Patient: sex F, age 59
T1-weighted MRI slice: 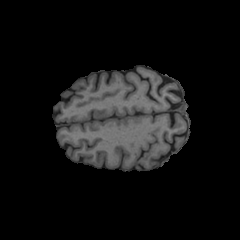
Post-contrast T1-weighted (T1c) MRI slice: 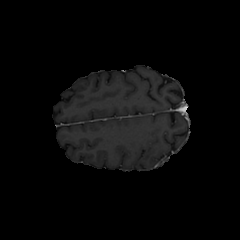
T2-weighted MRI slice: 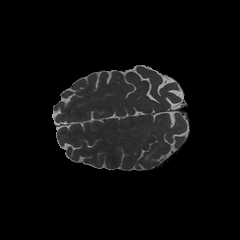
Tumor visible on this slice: yes
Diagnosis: Glioblastoma, IDH-wildtype
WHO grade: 4